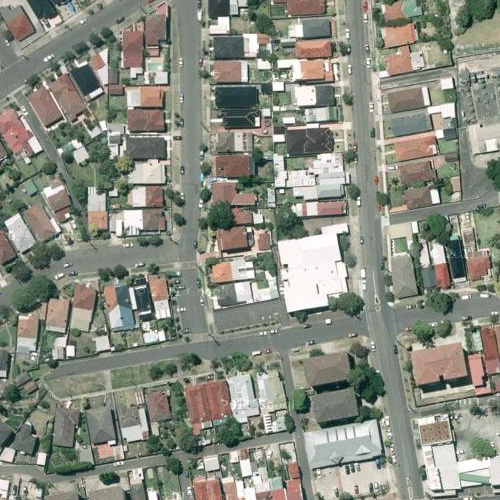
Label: sydney